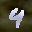
Label: 4